Question: I am having problem wrapping all contents inside a parent.My jQuery is working fine. What I intent to do is to make slideshow. Slideshow is working perfect but my problem is to wrap all content inside the "The red box".Rightnow section with id "allprojects" doesn't expand to fill all the contents of sections inside it. Ideally "#allprojects" should contract or expand according to content. This is how it appears

As I missing something obvious? please help me.
Bellow is my HTML.
'''
<div id="projects">
<section id="allprojects" >
<section id="projectone" class="show">
Lorem ipsum dolor sit amet, consectetur adipiscing elit. Donec commodo semper nulla, id ultricies erat tincidunt at. Vivamus malesuada justo eu massa fringilla, a lacinia justo hendrerit. Integer ornare ipsum non dictum suscipit. Quisque feugiat eleifend posuere. Maecenas porttitor non neque in tempus. Aliquam
</section>
<section id="projecttwo">
Nam quis ante tellus. Nullam iaculis elementum odio at convallis. Duis sodales porttitor dolor sed lacinia. Mauris sodales, ipsum eu tristique varius, erat mauris luctus tellus, ultrices viverra leo dui at nunc. Sed ac malesuada tellus. Nam quis lacus sit amet nibh egestas adipiscing. Interdum et malesuada fames ac ante
</section>
<section id="projectthree">
Nulla vitae volutpat nunc. Integer ornare enim vitae euismod viverra. Pellentesque ac hendrerit orci. Praesent eleifend augue luctus magna fringilla posuere. Nulla tincidunt volutpat semper. Morbi malesuada tempus vehicula. Proin non posuere metus. Aenean condimentum velit lorem. Donec at suscipit leo. Morbi
</section>
<section id="projectfour">
Vestibulum mattis metus rhoncus enim sollicitudin vehicula. Duis id nisl eget neque laoreet sagittis vitae eu justo. Sed et elit sit amet augue dictum dignissim. Cras neque ligula, dictum sed nibh ut, sodales malesuada mi. Duis feugiat semper nibh eget feugiat. In vestibulum augue nec felis tincidunt pulvinar
</section>
<span class="prev">&laquo;</span>
<span class="next">&raquo;</span>
</section>
</div>
'''
CSS:
'''
html{
background-size: cover;
background-color: #F2F2F2 ;
max-height: 100%;
margin: 0 auto;
}
body{
max-height: 100%;
background-color: #F2F2F2 ;
margin: 0 auto;
}
#allprojects section{
position: absolute;
opacity: 0;
transition: 1s opacity;
}
.show{
opacity: 1 !important;
position: static;
transition: 1s opacity;
}
.next, .prev{
color: #fff;
position: absolute;
background: rgba(0,0,0, .6);
top: 50%;
z-index: 1;
font-size: 2em;
margin-top: -.75em;
opacity: .3;
user-select: none;
}
.next:hover, .prev:hover{
cursor: pointer;
opacity: 1;
}
.next{
right: 26%;
padding: 10px 5px 15px 10px;
border-top-left-radius: 3px;
border-bottom-left-radius: 3px;
}
.prev{
left: 26%;
padding: 10px 10px 15px 5px;
border-top-right-radius: 3px;
border-bottom-right-radius: 3px;
}
#allprojects{
font-family: 'Gabriela', serif;
text-align: justify;
width: 40%;
font-size: 1.7vw;
color: #000;
line-height: 150%;
margin-left: auto;
margin-right: auto;
margin-top: 5%;
margin-bottom: auto;
padding: 4%;
background-color: #F2F2F2;
-webkit-border-radius: 2px;
-moz-border-radius: 2px;
border-radius: 2px;
border: 5px solid #D8262E;
display: block;
}
#allprojects section{
font-family: 'Gabriela', serif;
text-align: justify;
width: 40%;
font-size: 1.7vw;
color: #000;
line-height: 150%;
margin-left: auto;
margin-right: auto;
display: inline-block;
}
'''
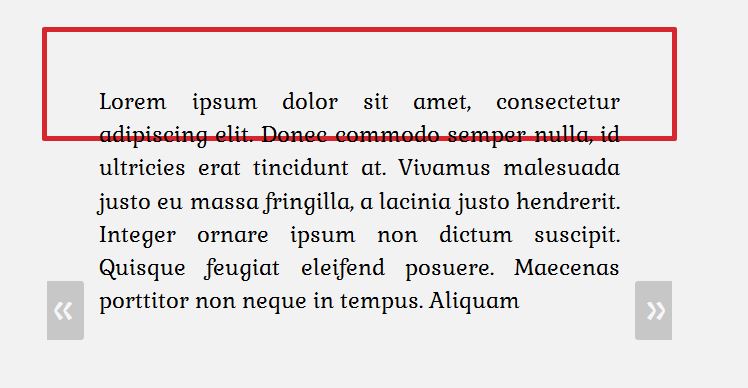
Answer: You have positioned your sections with absolute. This takes them out of the natural flow and therefore, the wrapper has no idea of their volume and collapses.
You'll either need to specify the size of the slider, or do some trick like,
'height: 0px;' 'padding-bottom: 50%;'
And hack it to get the ratio you want.